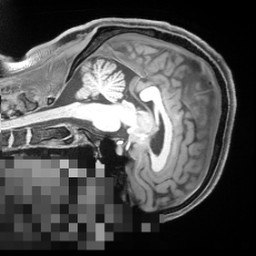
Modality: T1w
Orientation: sagittal
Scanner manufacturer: siemens
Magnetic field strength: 3 T
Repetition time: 2.55 s